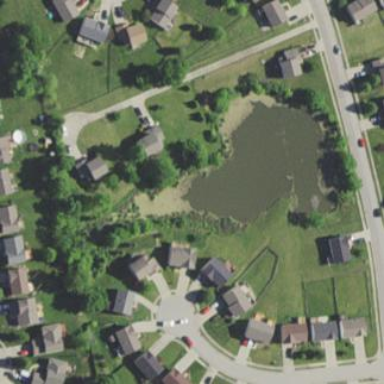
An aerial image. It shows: Pond surrounded by natural water.